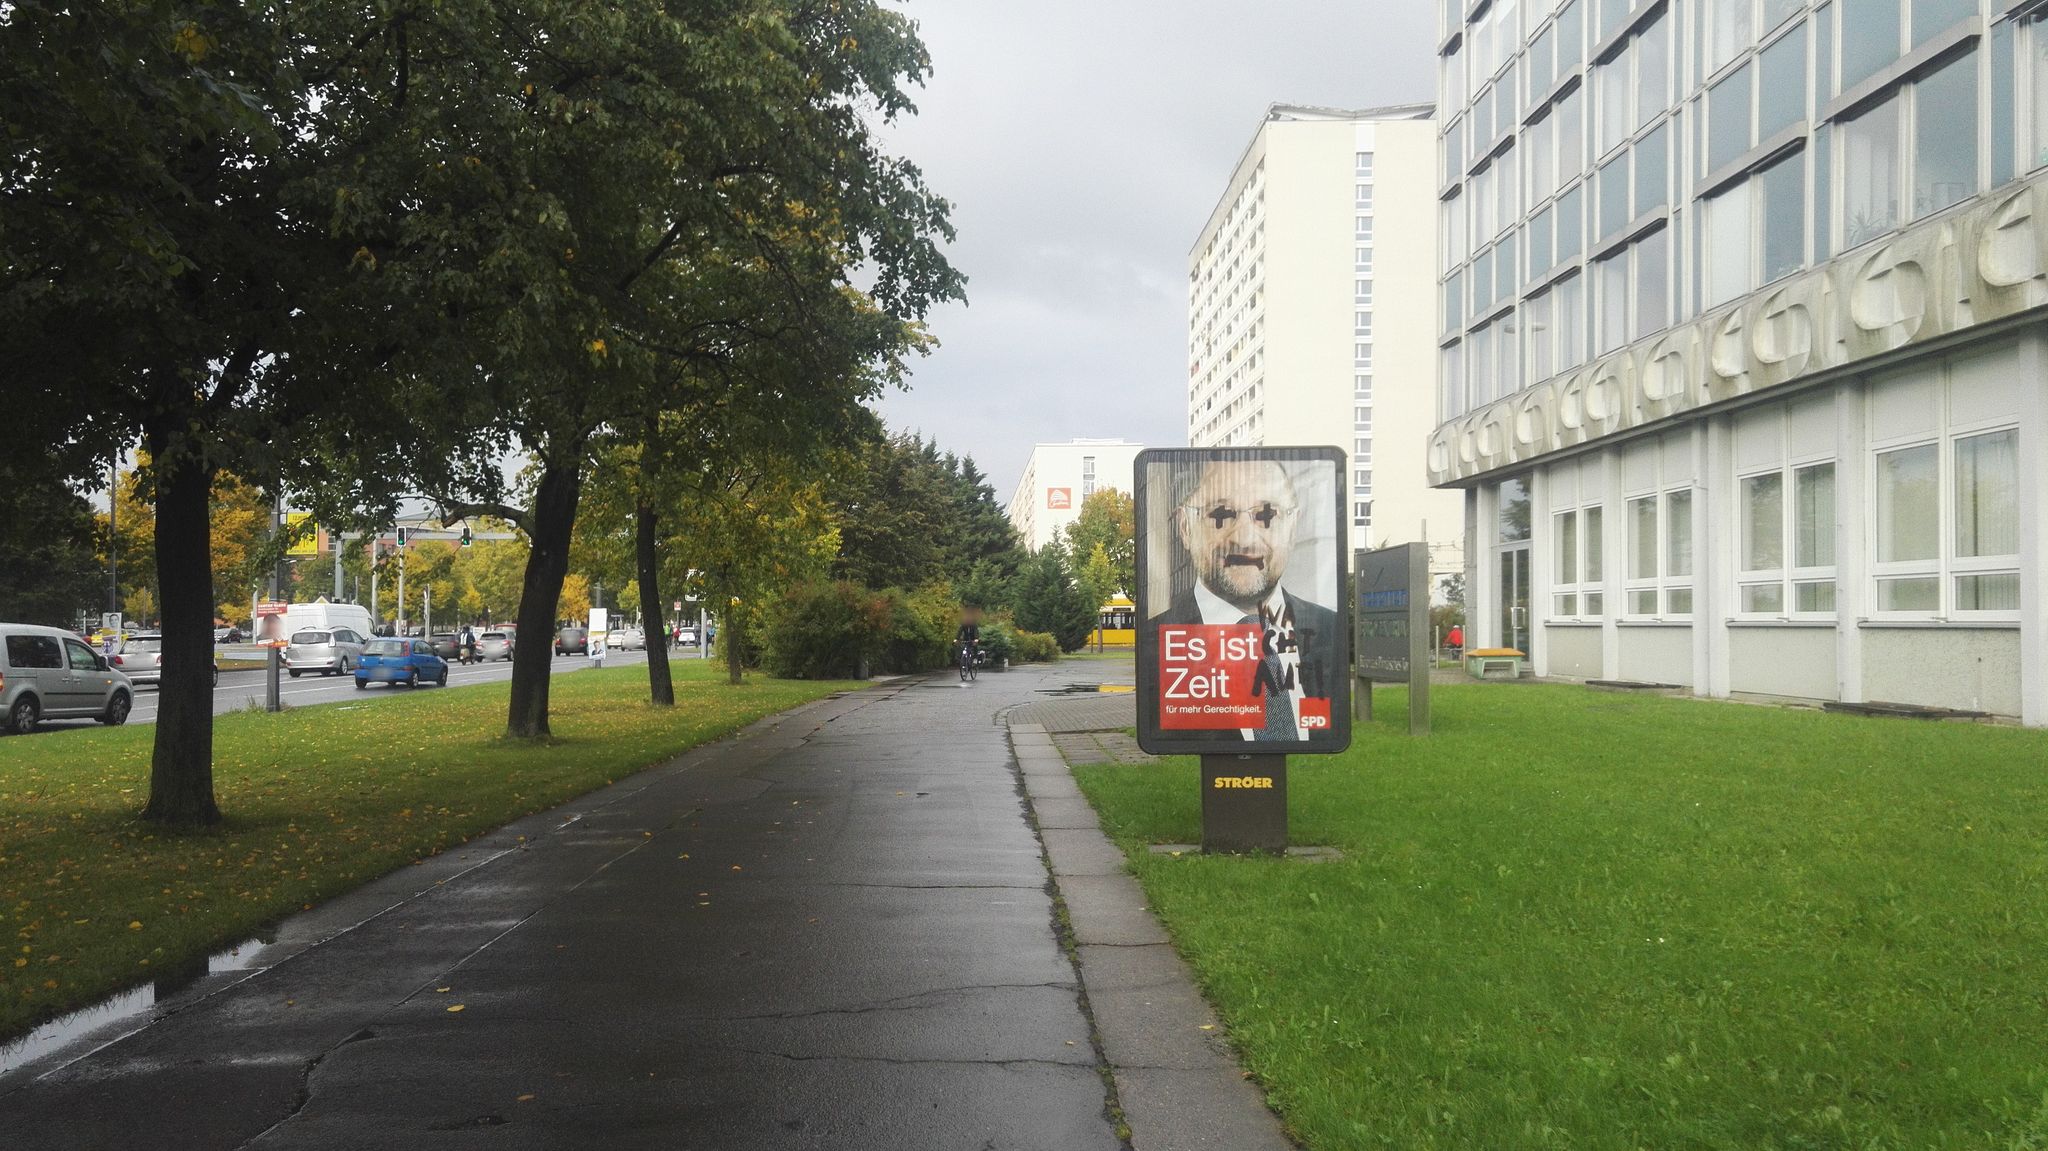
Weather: clear
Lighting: day
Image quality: good
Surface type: walking surface
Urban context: urban centre
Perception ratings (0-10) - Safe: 7.14, Lively: 5.79, Beautiful: 4.53, Boring: 6.26, Depressing: 3.42, Wealthy: 8.67